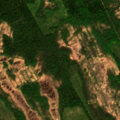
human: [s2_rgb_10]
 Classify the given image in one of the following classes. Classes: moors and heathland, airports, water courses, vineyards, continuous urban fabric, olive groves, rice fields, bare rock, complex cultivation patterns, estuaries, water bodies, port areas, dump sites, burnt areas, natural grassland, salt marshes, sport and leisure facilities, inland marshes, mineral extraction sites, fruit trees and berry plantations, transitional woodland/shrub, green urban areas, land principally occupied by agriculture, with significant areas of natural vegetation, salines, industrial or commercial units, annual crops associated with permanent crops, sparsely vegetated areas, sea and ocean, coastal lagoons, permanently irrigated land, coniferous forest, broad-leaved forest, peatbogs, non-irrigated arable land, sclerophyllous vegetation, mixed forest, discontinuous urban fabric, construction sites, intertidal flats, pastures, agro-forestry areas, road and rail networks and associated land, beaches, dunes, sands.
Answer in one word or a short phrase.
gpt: mixed forest, transitional woodland/shrub, peatbogs